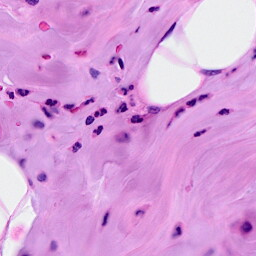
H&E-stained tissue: Breast